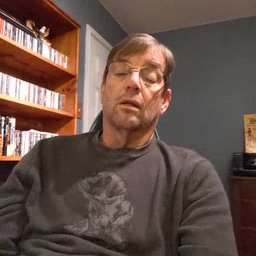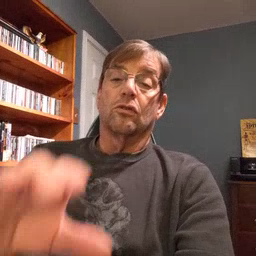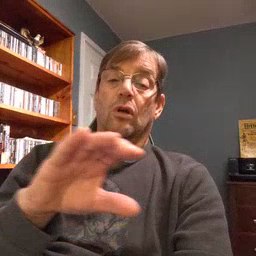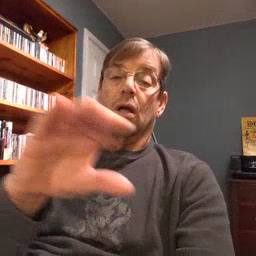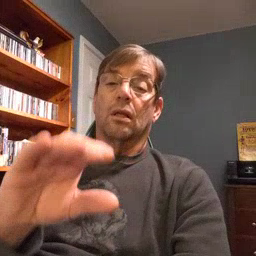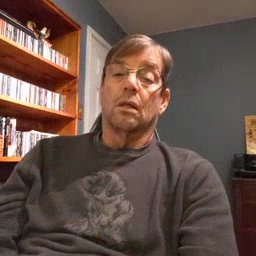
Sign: chocolate